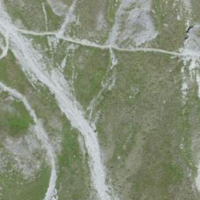
EUNIS habitat code: 26
Species observed at this site:
Dryas octopetala